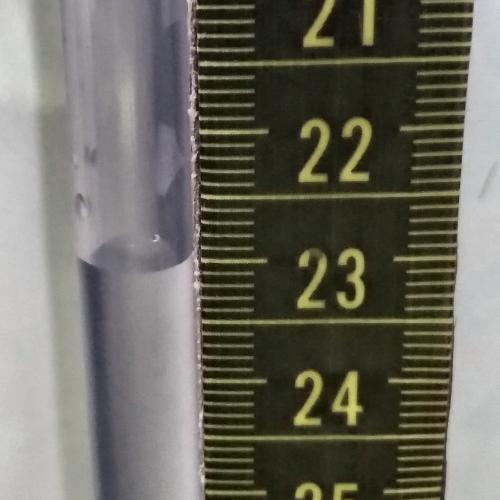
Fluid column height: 23.0 cm